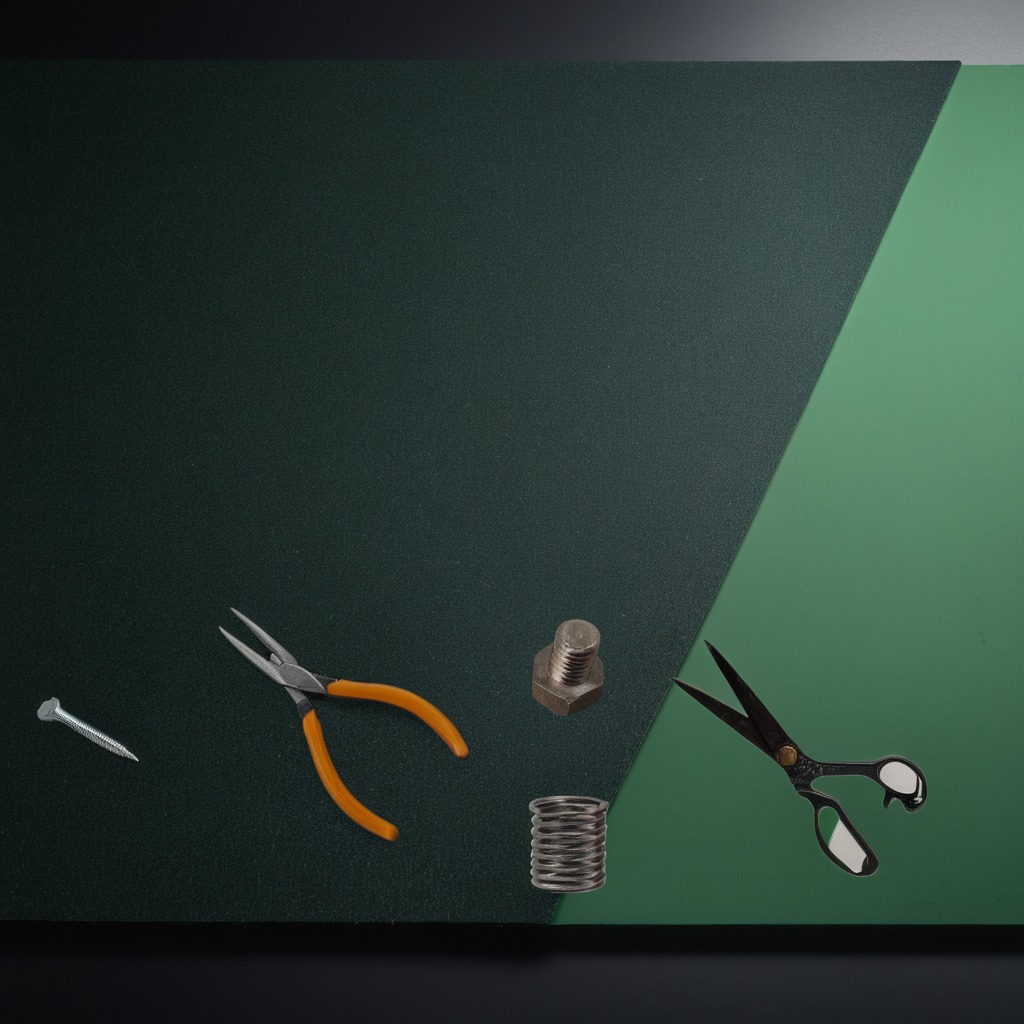
A metal machine screw, an iron nail, pliers, a coiled metal spring, and a pair of scissors are lying on the clean granite tabletop covered with a green rubber mat inside a workshop at night dim ambient light soft shadows worn but beneath the mat